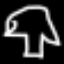
Label: mushroom